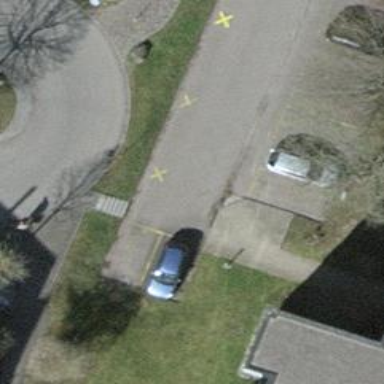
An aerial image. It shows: Set of steps on the road.